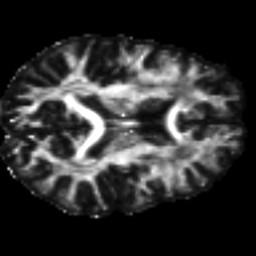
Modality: FA
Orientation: axial
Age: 48
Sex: male
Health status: ill
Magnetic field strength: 3 T
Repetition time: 9 s
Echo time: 0.093 s